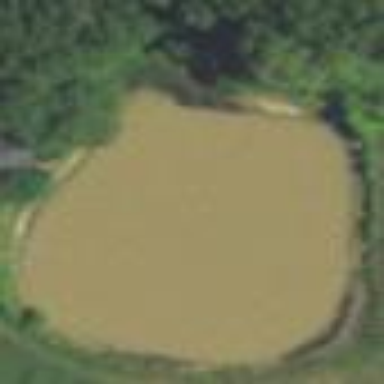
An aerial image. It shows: Peaceful pond surrounded by nature.